Question: I am reading data from 3 tables
ID is common between all 3 tables.
'''
select
T1.ID,
T2.CAUSE_NO,
T2.CAUSE_TYPE,
T3.START_NO,
T3.START_TYPE,
T1.Comments
from Table1 T1,
Table2 T2,
Table3 T3
where T2.ID = T3.ID
and T1.ID = T2.ID
AND T2.CAUSE_NO NOT IN (64,8,43,63,65)
'''
I also need to add condition where I don't want to Include ID 'where CAUSE_NO = 13 and START_NO = 83.'
below is sample table. green is what I want end result and red rows should not be included.

Can someone help add this condition.
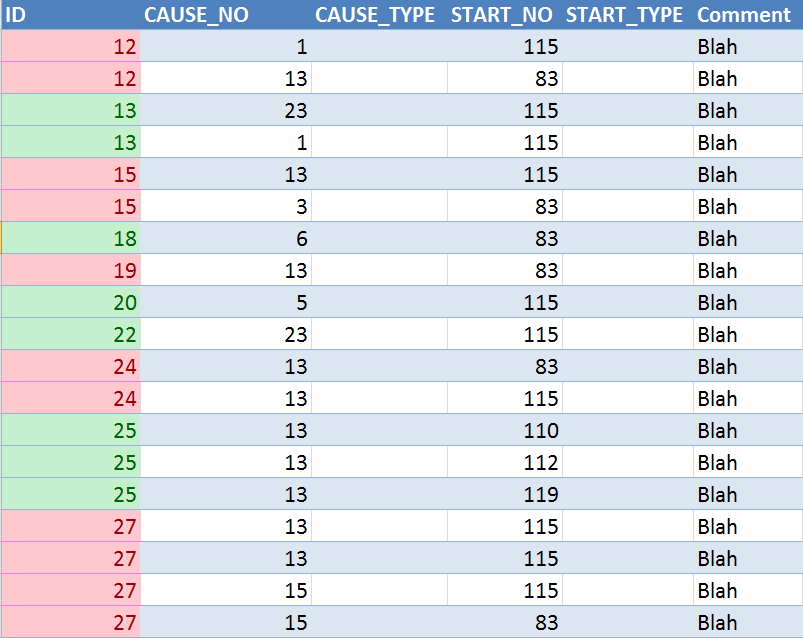
Answer: I think you want this 'where' clause:
'''
where T2.ID = T3.ID
and T1.ID = T2.ID
AND T2.CAUSE_NO NOT IN (64,8,43,63,65)
AND not (CAUSE_NO = 13 and START_NO = 83)
'''
You should also learn to use ANSI standard join syntax.